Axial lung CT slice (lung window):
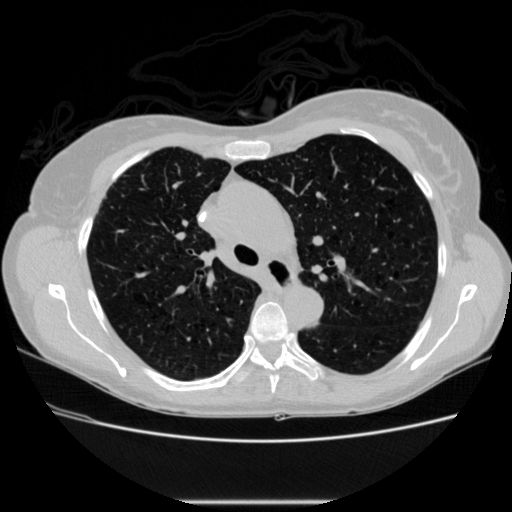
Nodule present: no